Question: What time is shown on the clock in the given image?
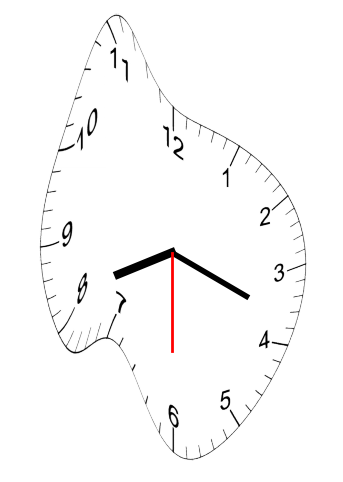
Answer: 08:18:30